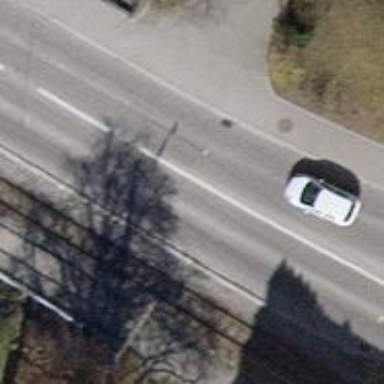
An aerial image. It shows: Primary highway with asphalt surface. There is asphalt sidewalk on the left side of the road.